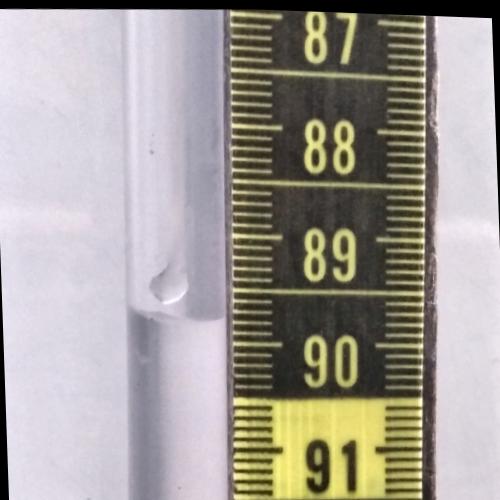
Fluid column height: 89.8 cm